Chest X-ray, AP view. Patient: 46 years old, sex M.
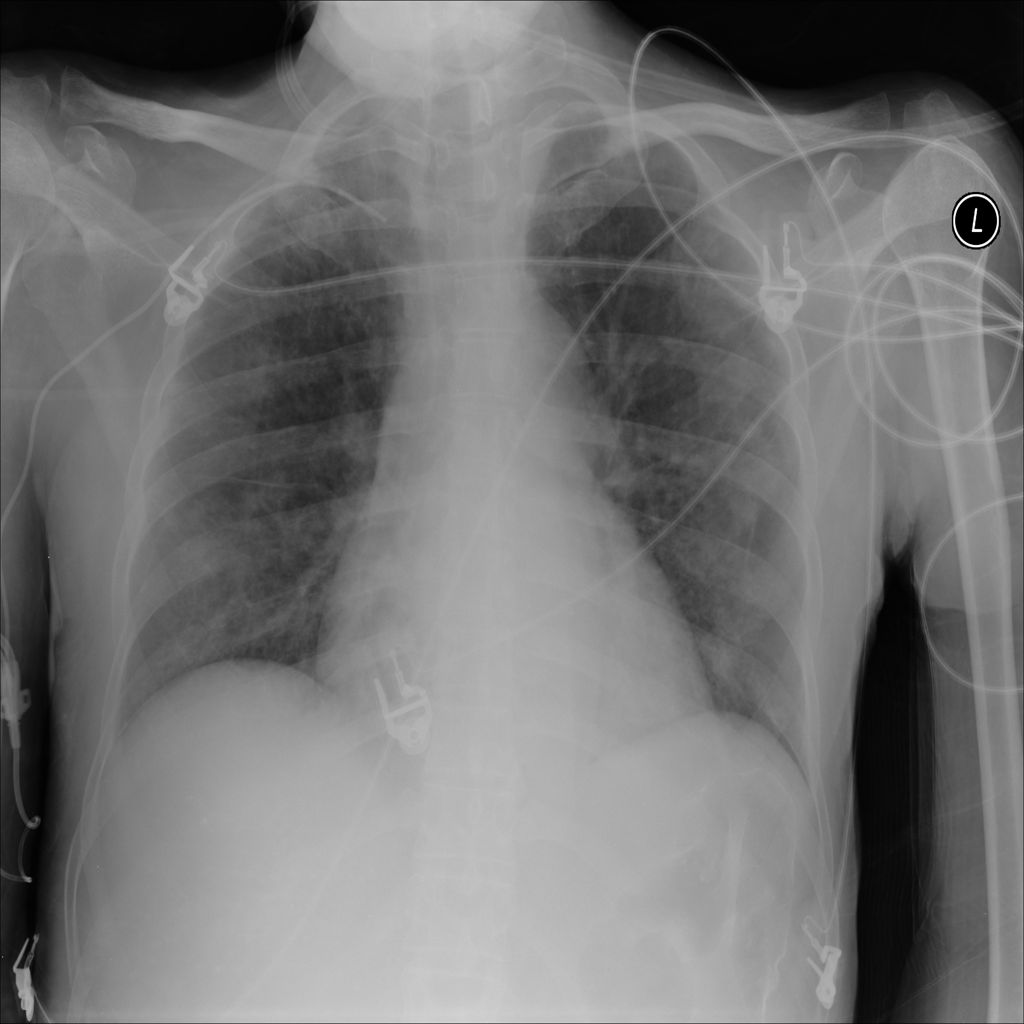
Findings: Infiltration